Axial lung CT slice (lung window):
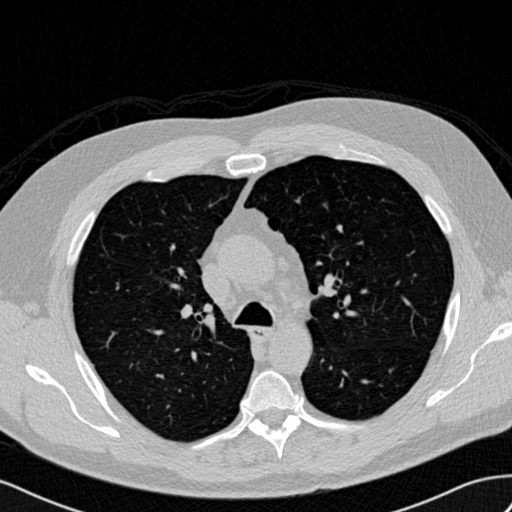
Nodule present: no